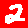
Digit: 2